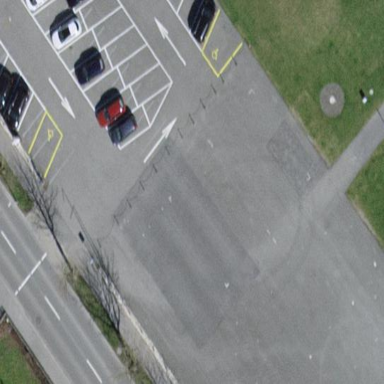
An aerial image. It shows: Street side parking area.